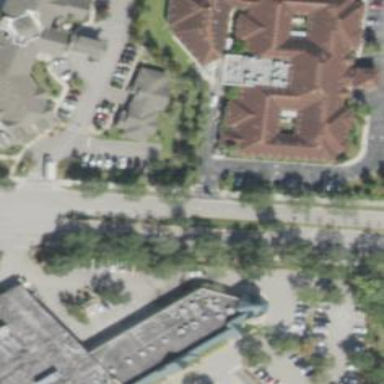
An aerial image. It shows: Nursing home building.